Question: I am trying to do a plot in Mathematica of something like
'''
x^2 + y^2
'''
with x, y EUR [-10, 10].
Besides showing the plot, I'd also like it to include points (for example, (0, 0)) painted in a different color. Point (0,0) would be shown as (0, 0, 0). Point (1, 1) would be shown as (1, 1, 2), etc.
Here is what I am looking for:

How can I achieve this?
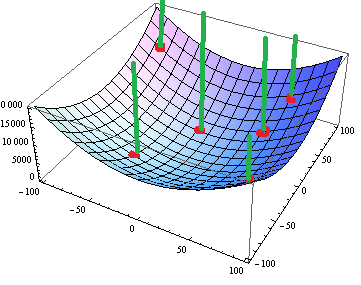
Answer: '''
f[x_, y_] := x^2 + y^2;
t = Flatten[Table[{x, y, f[x, y]}, {x, 0, 10, 1}, {y, 1, 2, 1}], 1];
a = ListPointPlot3D[t, PlotStyle -> PointSize[0.05]];
b = Plot3D[f[x, y], {x, -10, 10}, {y, -10, 10},
ColorFunction -> "MintColors"];
Show[{b, a}]
'''

Your Lines:
'''
f[x_, y_] := x^2 + y^2;
t = Flatten[Table[{x, y, f[x, y]}, {x, 0, 10, 1}, {y, 5, 5, 1}], 1];
l = Table[ Graphics3D[{Thickness[.01], Green,
Line[{i, {i[[1]], i[[2]], 200} }]}], {i, t}];
a = ListPointPlot3D[t, PlotStyle -> PointSize[0.05]];
b = Plot3D[f[x, y], {x, -10, 10}, {y, -10, 10},
ColorFunction -> "MintColors"];
Show[{b, a, l}]
'''